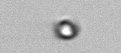
Label: nanoplankton_mix